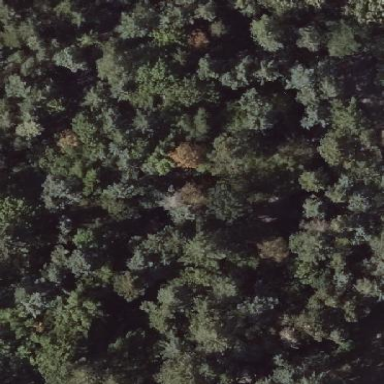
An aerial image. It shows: Mixed leaf woodland.